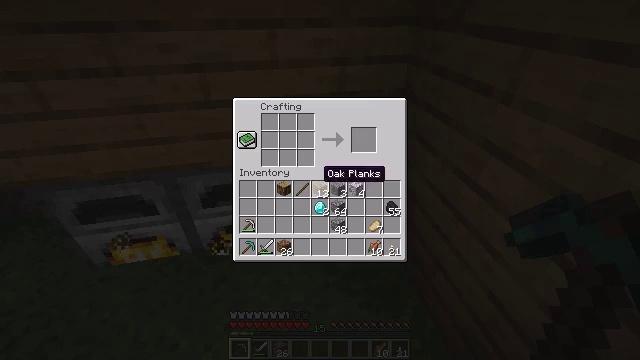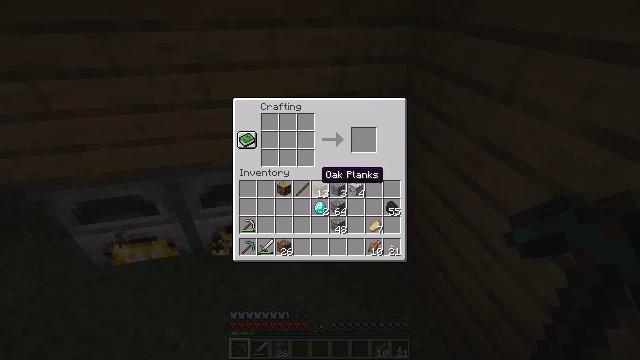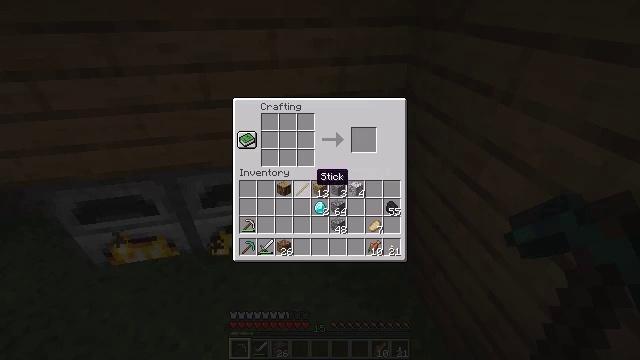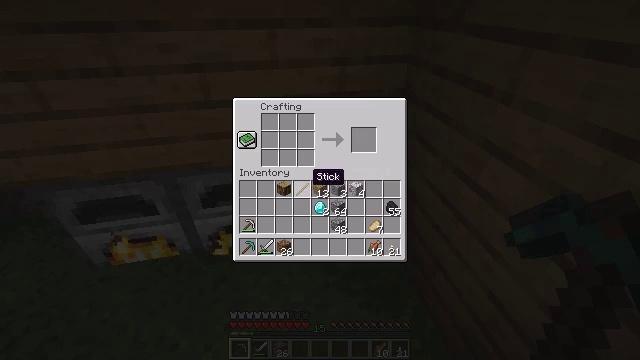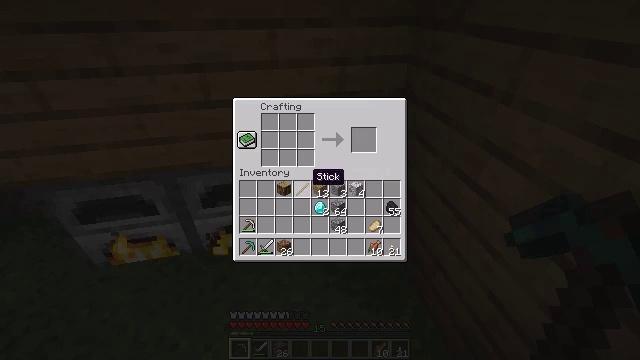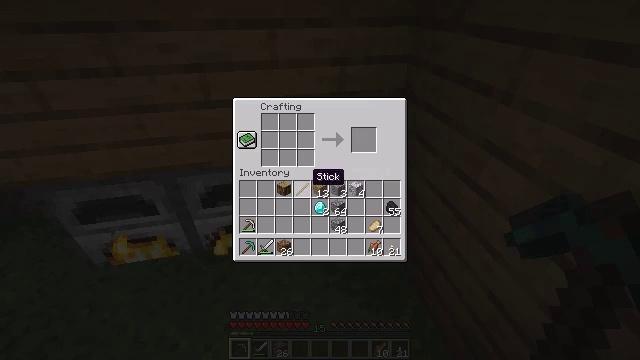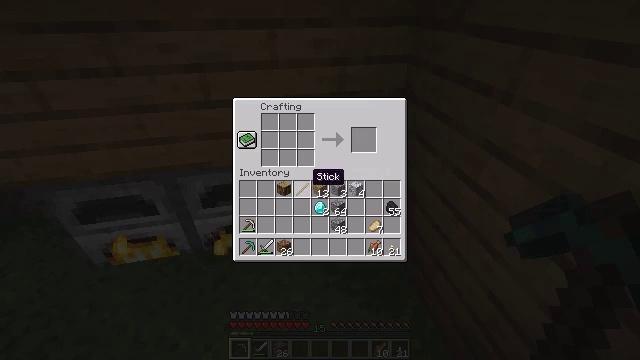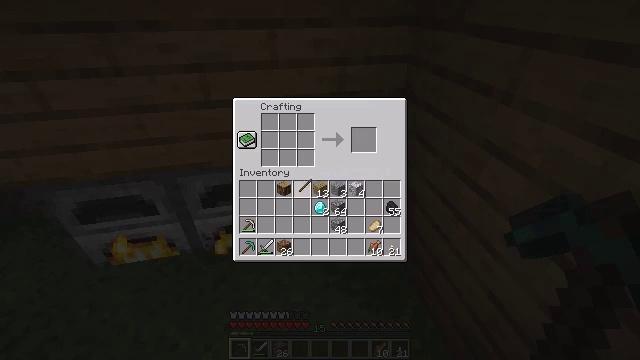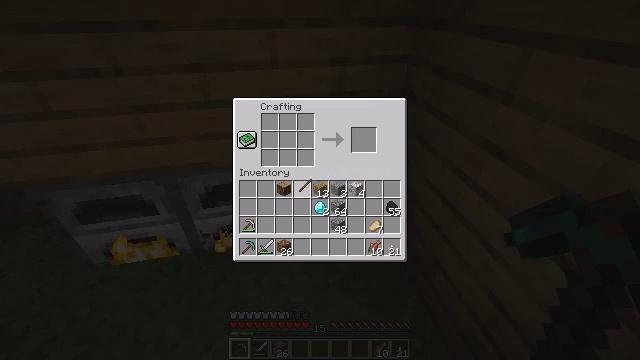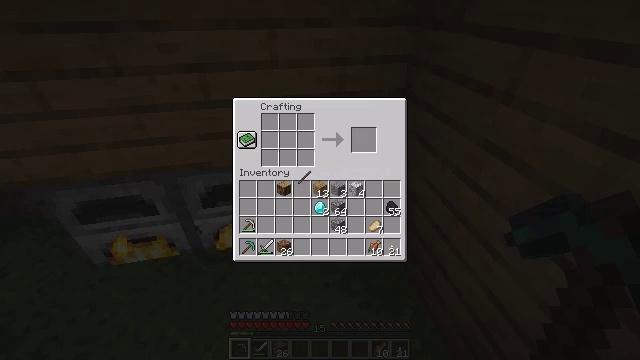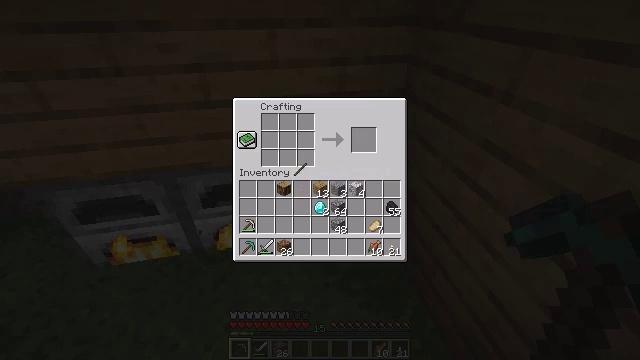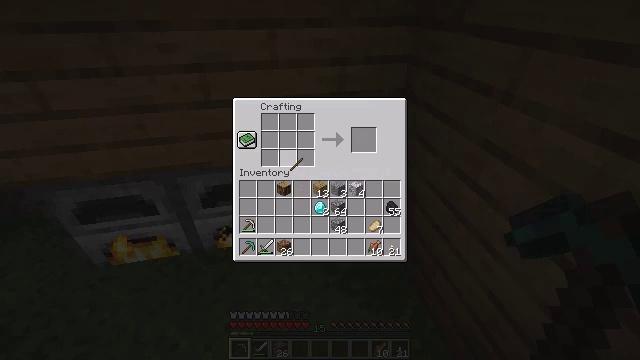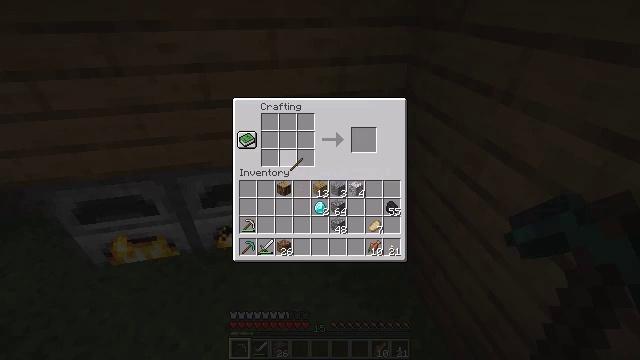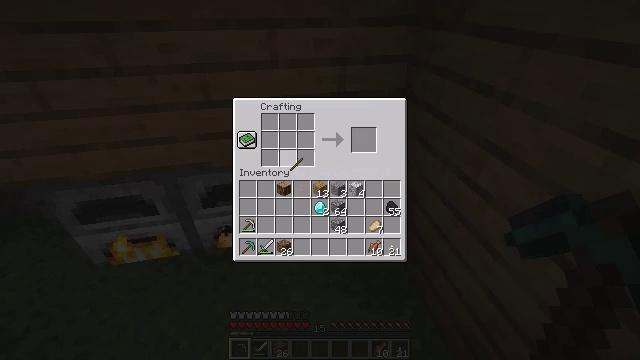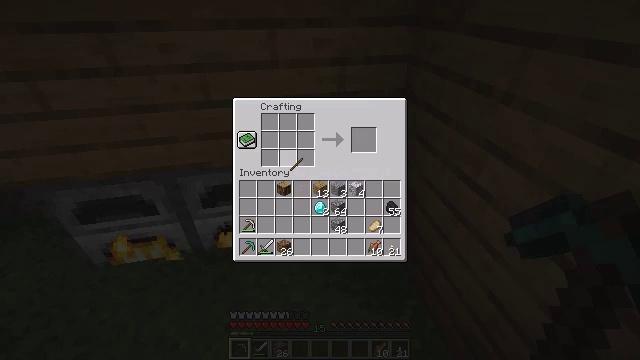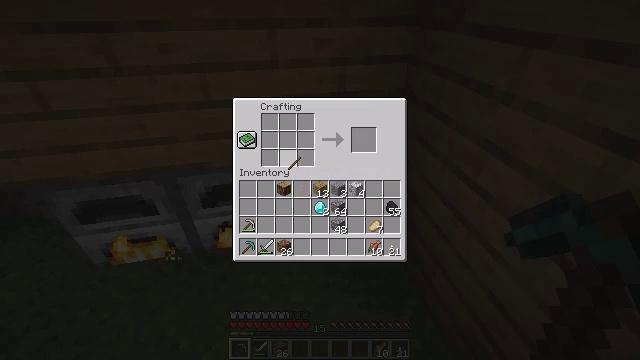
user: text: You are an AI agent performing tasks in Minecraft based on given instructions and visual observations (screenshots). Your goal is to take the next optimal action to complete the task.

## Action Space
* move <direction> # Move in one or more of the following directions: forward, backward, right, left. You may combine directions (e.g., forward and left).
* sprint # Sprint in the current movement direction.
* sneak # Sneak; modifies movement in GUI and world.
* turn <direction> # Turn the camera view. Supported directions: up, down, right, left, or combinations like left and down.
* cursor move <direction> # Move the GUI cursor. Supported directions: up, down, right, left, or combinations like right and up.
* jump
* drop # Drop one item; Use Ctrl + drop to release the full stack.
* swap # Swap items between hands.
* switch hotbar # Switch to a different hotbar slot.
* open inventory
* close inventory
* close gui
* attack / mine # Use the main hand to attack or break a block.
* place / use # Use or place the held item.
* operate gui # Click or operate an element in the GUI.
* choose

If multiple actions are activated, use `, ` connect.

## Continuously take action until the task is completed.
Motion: motion action
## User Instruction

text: Use diamonds and a stick to craft a diamond sword.
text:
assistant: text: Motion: no_op
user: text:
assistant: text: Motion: no_op
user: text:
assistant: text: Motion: no_op
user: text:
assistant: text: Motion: no_op
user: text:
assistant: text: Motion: no_op
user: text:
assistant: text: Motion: no_op
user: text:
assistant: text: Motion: operate gui
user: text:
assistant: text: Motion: operate gui
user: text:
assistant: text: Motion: cursor move up
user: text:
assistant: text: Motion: cursor move up
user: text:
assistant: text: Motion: no_op
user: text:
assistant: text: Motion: no_op
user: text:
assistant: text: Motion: no_op
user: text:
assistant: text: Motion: no_op
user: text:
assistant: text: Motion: no_op
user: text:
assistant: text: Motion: no_op
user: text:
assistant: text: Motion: no_op
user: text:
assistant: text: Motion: no_op
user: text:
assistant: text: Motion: no_op
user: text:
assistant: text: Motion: no_op
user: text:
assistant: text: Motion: no_op
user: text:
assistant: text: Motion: operate gui
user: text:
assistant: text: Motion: operate gui
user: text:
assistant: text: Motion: operate gui
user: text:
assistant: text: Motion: no_op
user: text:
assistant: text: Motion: cursor move right and down
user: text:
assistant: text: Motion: cursor move right and down
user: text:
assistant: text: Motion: no_op
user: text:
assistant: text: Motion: no_op
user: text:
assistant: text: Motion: no_op